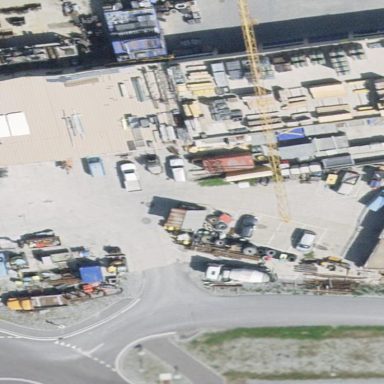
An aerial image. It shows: Commercial building.